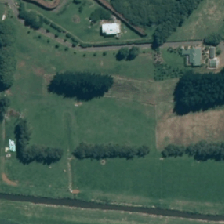
Land cover: urban_build_up